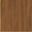
Piece: xx